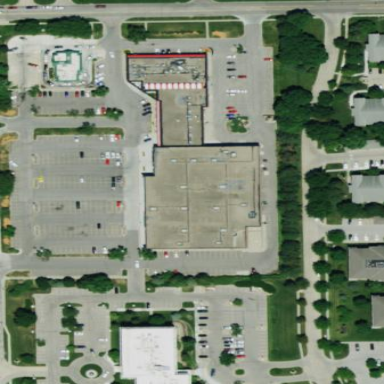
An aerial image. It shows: View of supermarket building.